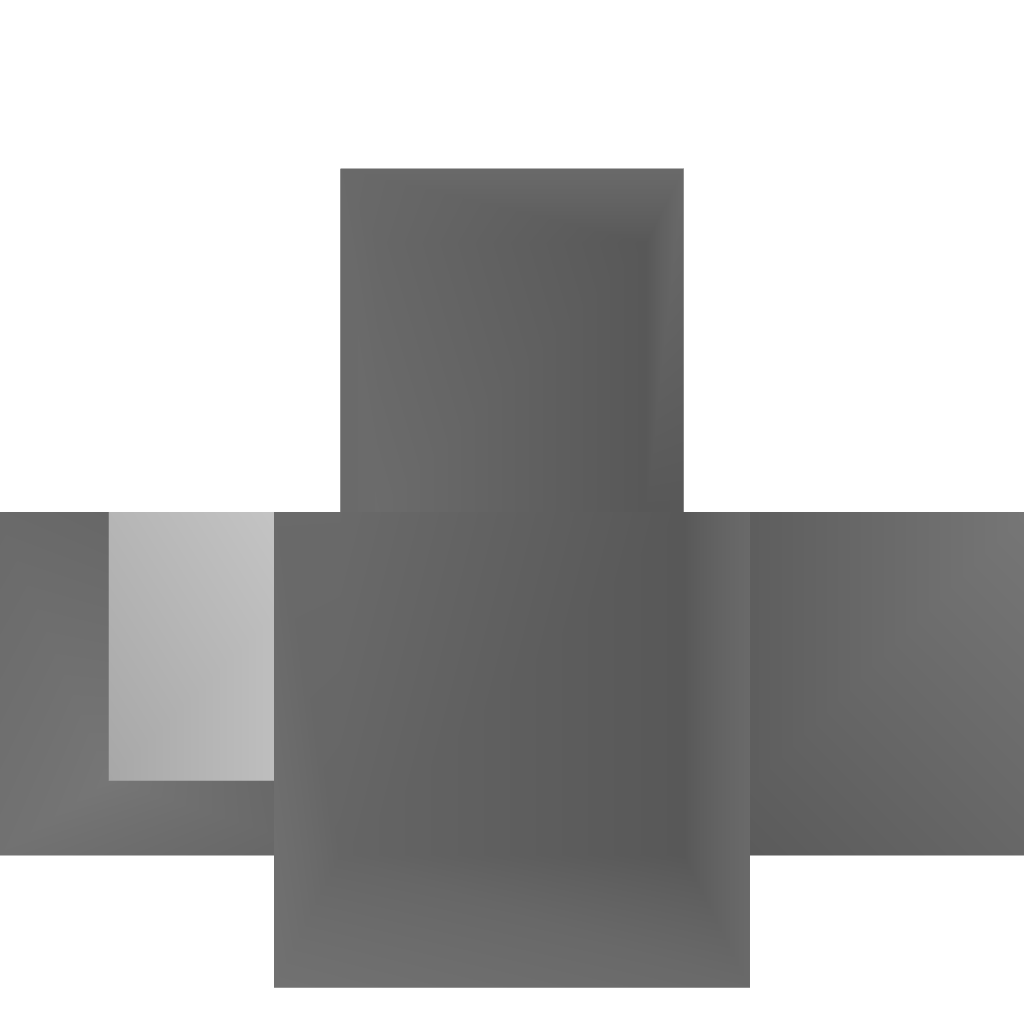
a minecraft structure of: Mini TNT cannon bad low quality